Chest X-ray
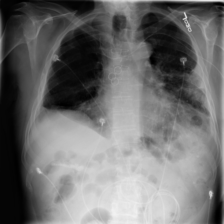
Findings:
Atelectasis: positive
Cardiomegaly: negative
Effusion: negative
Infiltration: negative
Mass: negative
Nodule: negative
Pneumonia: negative
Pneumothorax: negative
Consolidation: negative
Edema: negative
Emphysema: negative
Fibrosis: negative
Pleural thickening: positive
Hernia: negative